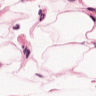
Metastatic tissue present: no